Question: I got 25 images inside a div in a horizontal way, when the site loads it just show 12 or 16 max so I need a solution who let me scroll horizontally using the mouse (hover). If I move my mouse to the right, I could see the rest of the images and example here:

<URL>
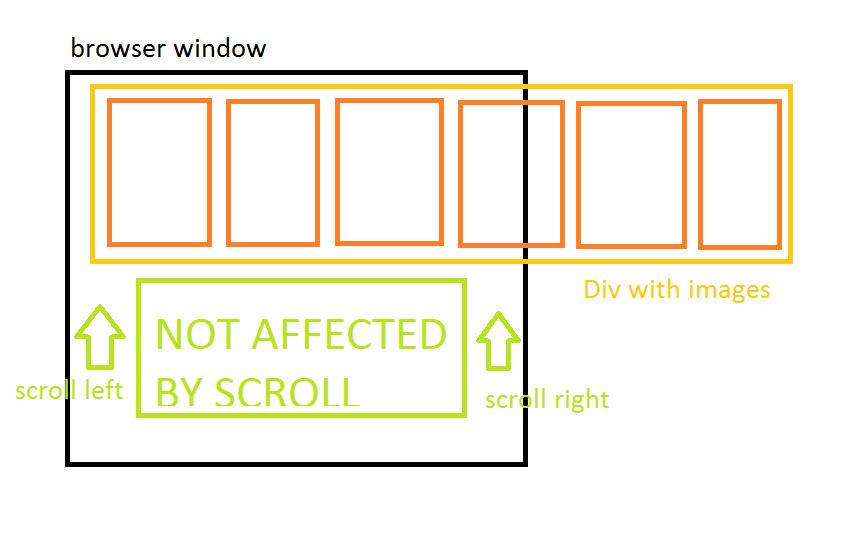
Answer: I'm pretty sure what you're looking for is this plugin : <URL>
Am I right ? ;)